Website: lowes
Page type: account-selection
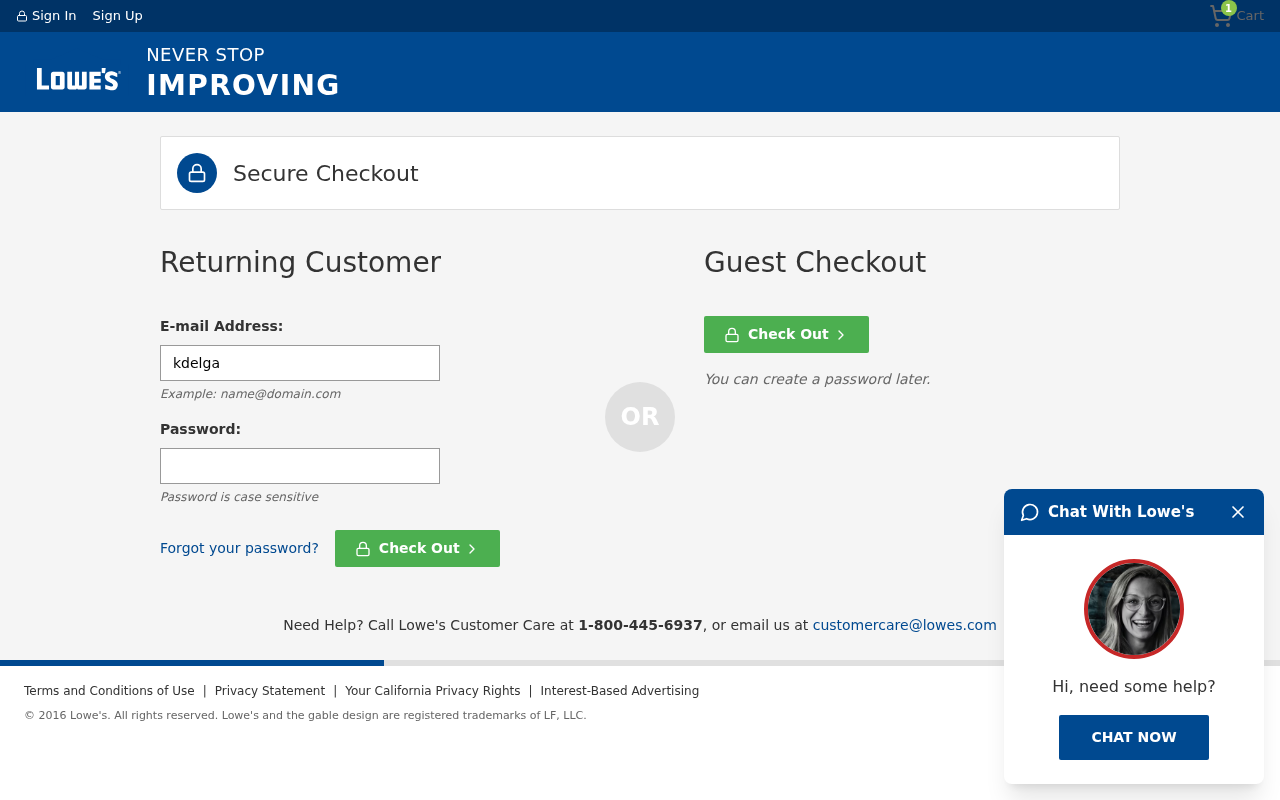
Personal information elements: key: PII_LOGIN_USERNAME
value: kdelgado117
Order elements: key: ORDER_NUM_ITEMS
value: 1